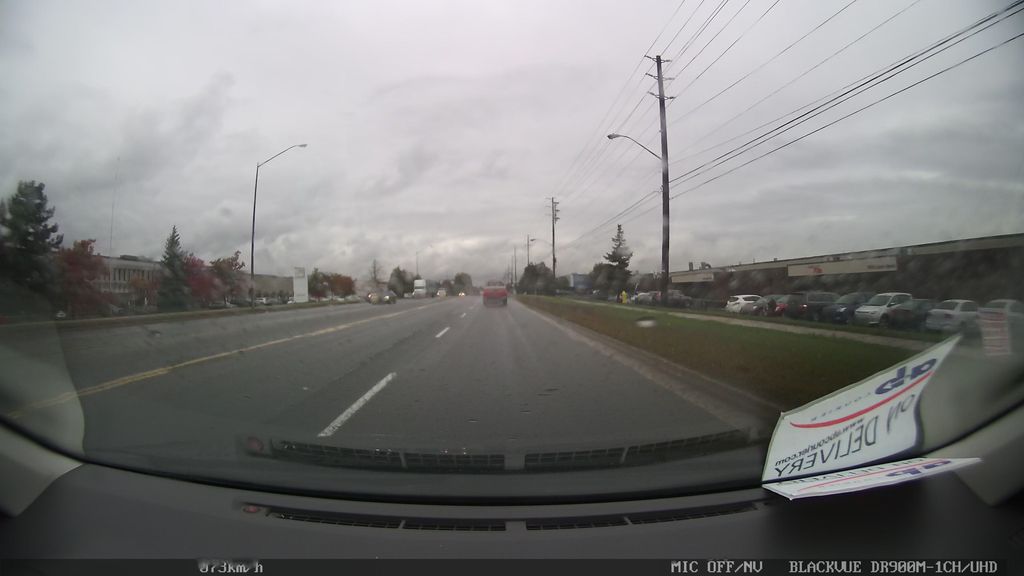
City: toronto